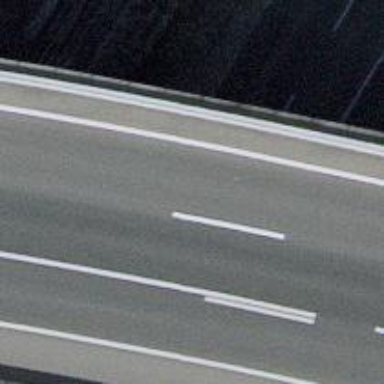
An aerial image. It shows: Viaduct bridge on asphalt motorway.